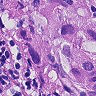
Metastatic tissue present: yes